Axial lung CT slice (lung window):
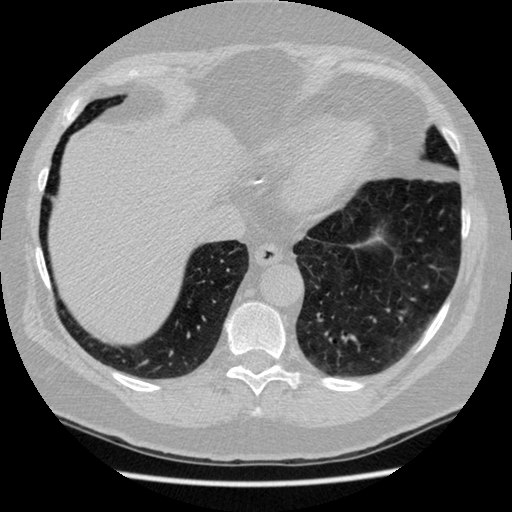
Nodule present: no